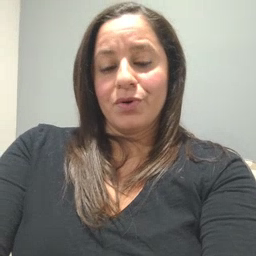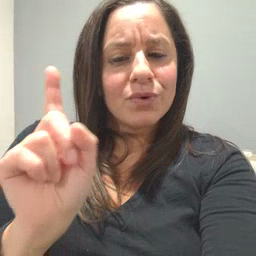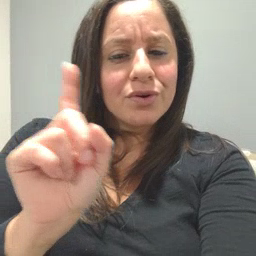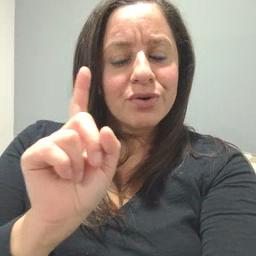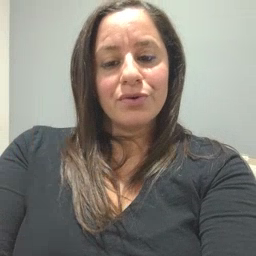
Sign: where